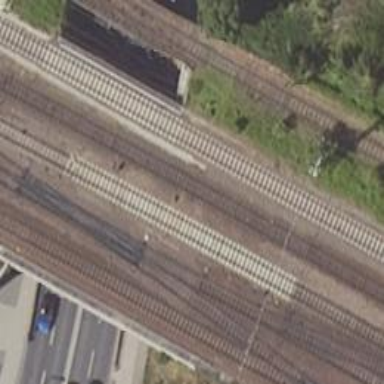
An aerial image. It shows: Railway bridge with electrified contact lines. This bridge serves as siding.